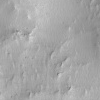
Atmospheric dust classification: not_dusty